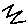
Label: zigzag